Field crop: maize
Growth stage: 2
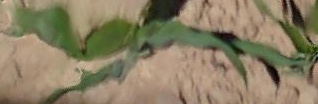
Species: maize